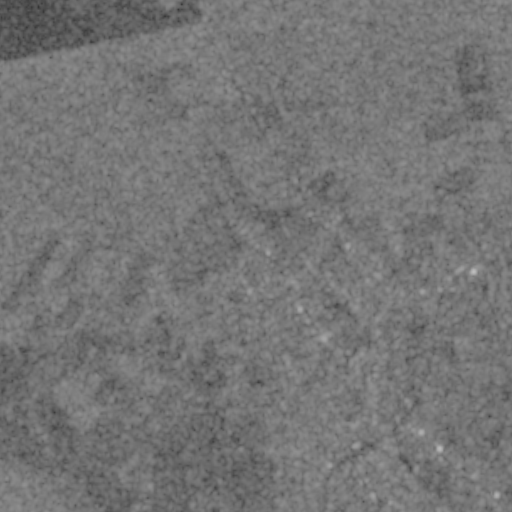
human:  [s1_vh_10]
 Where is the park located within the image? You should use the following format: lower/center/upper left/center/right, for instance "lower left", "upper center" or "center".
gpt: The park is located in the lower right of the image.
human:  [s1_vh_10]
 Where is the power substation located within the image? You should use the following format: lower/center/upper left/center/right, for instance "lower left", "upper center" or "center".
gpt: The power substation is located in the center right of the image.
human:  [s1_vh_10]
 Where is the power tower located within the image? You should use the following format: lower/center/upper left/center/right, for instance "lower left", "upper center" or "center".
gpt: The power tower is located in the center right of the image.
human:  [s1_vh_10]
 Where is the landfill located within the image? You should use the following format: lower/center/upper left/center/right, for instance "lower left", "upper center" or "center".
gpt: There is no landfill in the image.

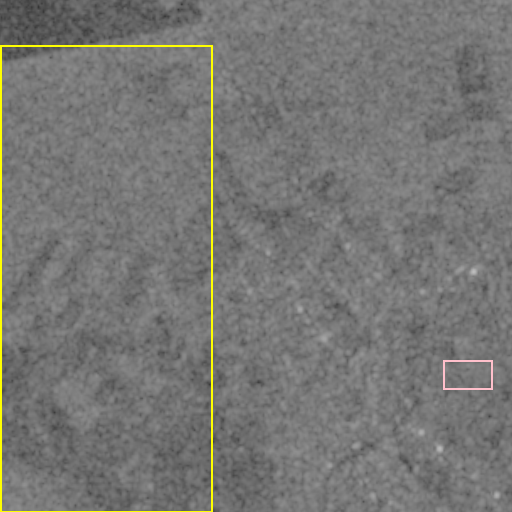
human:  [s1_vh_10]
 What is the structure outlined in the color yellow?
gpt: The structure outlined in yellow is a crop field.
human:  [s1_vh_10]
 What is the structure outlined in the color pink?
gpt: The structure outlined in pink is a park.
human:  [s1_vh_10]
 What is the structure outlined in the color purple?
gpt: There is no purple outline.